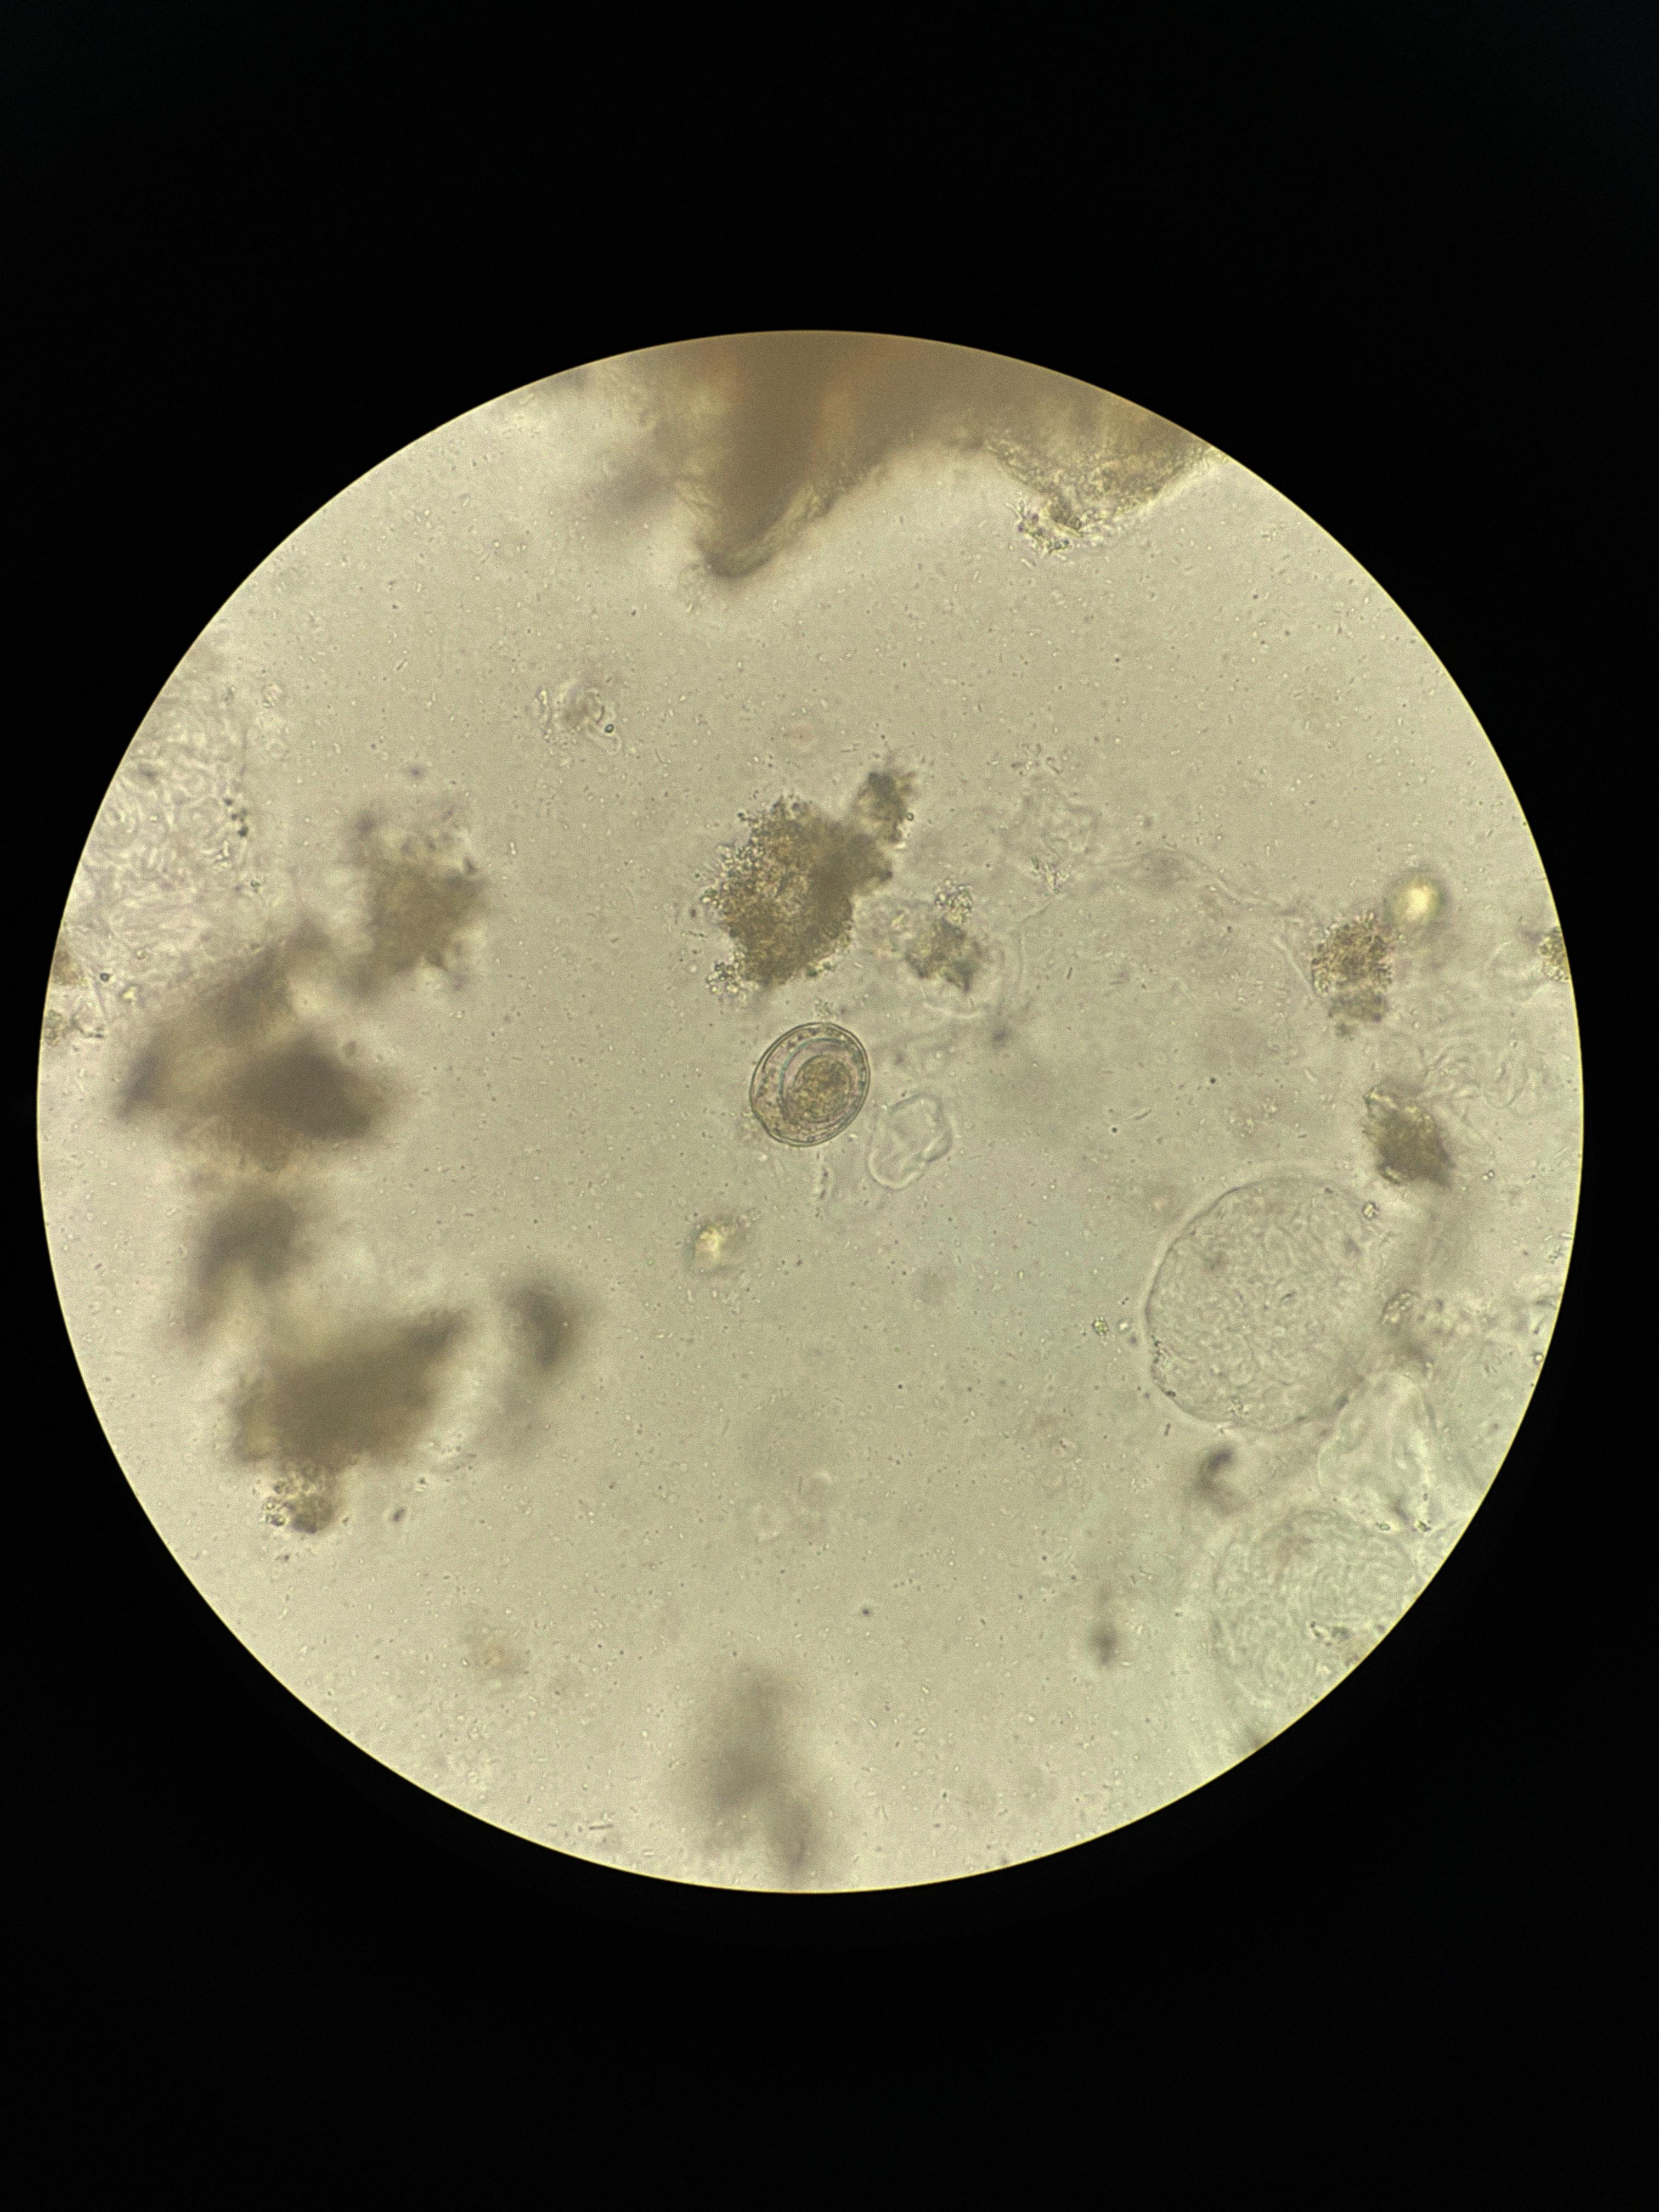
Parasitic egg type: Hymenolepis nana